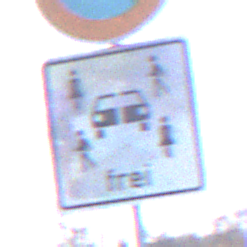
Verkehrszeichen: CarsharingfahrzeugeFrei
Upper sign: EingeschraenktesHalteverbot
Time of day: MorningAfternoon
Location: Outdoor (Nature)
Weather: PartlyCloudy
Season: NotSpecified
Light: Natural